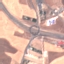
Land use / land cover: Highway